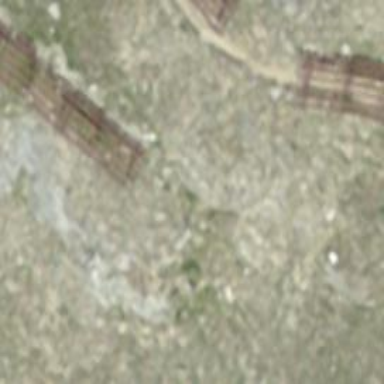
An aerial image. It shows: Snow fence.